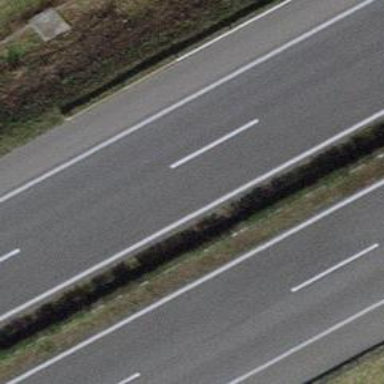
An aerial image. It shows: Motorway.